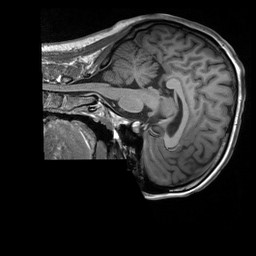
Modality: T1w
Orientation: sagittal
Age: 27
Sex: female
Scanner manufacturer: siemens
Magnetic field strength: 3 T
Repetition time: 1.9 s
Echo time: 0.00226 s